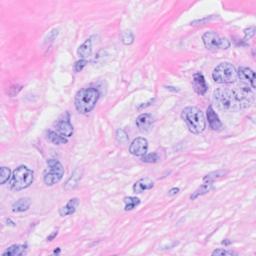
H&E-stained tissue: Breast